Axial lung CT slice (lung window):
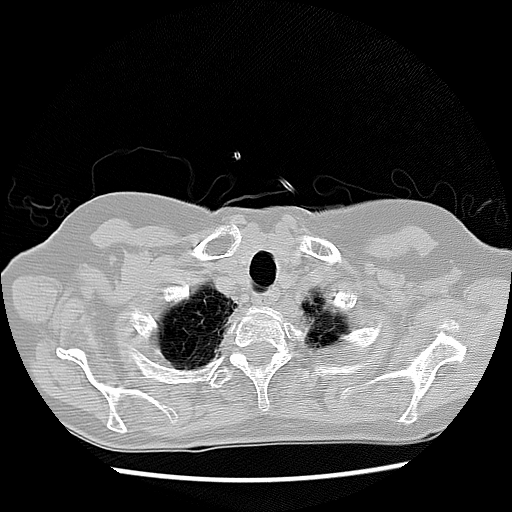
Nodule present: no